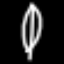
Label: leaf